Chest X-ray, PA view. Patient: 49 years old, sex F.
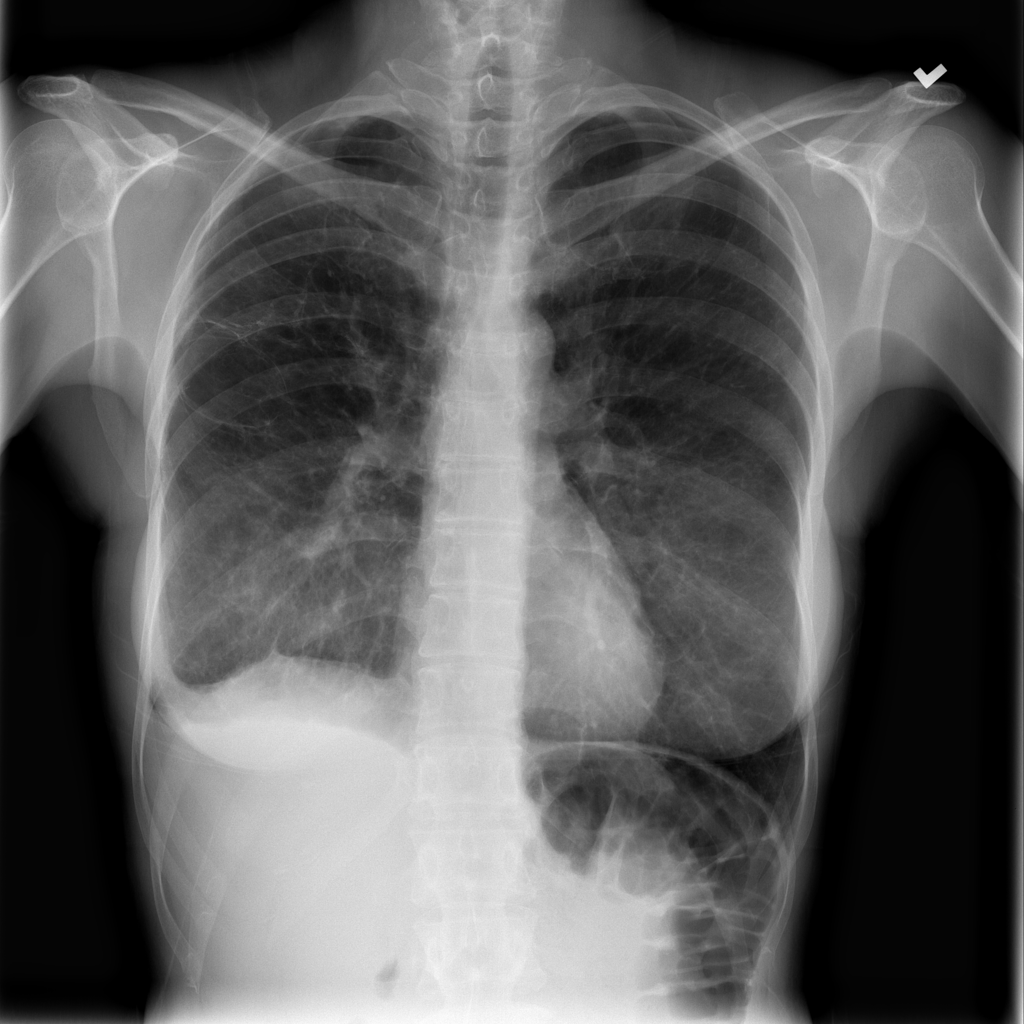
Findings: No Finding